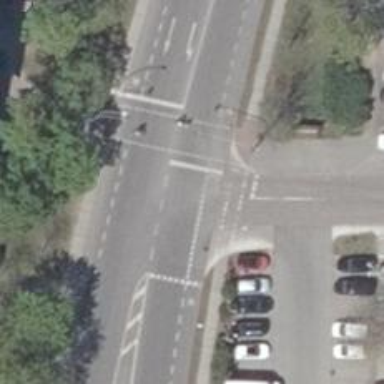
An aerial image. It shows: Road with traffic signals.